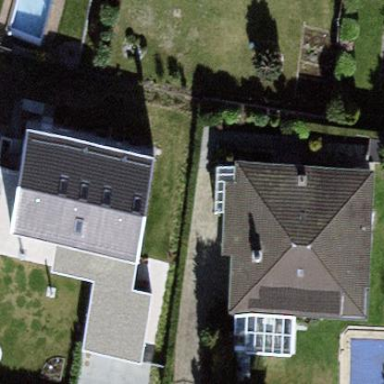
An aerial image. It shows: Building with hipped roof.